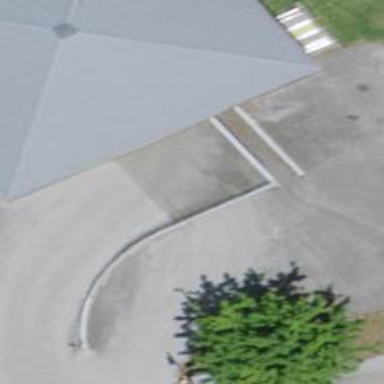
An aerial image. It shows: Parking entrance.